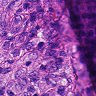
Metastatic tissue present: yes